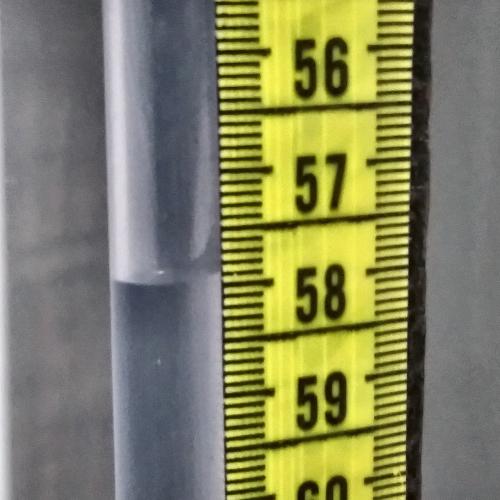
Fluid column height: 57.9 cm